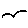
Label: bird